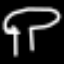
Label: mushroom